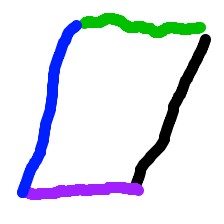
Shape: parallelogram